Question: I have a 'RelativeLayout' (that I am not married to) and two 'TextView's. I would like the bottom of the first 'TextView' to line up with the center of it's parent, and the top of the second 'TextView' to line up with the center of it's parent.

I put a green line in the picture above at the (vertical) center of the parent. The 'TextView's are currently in exactly the right spot, but I did this as I will describe below with margin's and aligning them to the parent and knowing the parent's size.
For various reasons I can't use just one 'TextView' and center it. Also I don't know the height of the parent, so I can't align each to the top/bottom of the parent and margin them down/up to center them.
I also tried having another 'View' that takes up half the height and be 'invisible', but 'layout_height' doesn't take percents (or at least it gave me errors).
Any ideas how I can accomplish this?
Should I just put the two 'TextView's inside another layout and have that center itself?
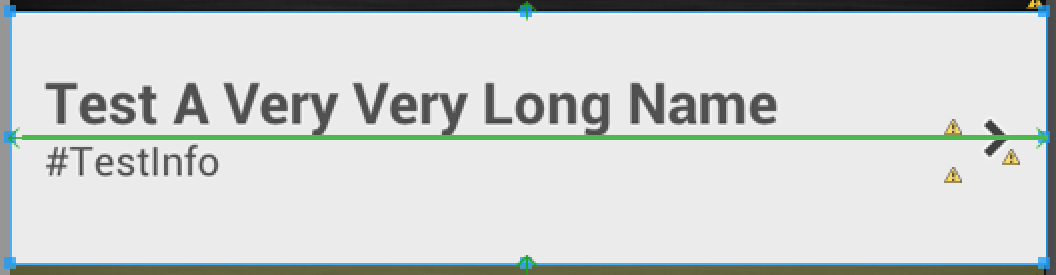
Answer: Create a 0-height view that is centered in its parent and serves as an anchor. (Use the attribute 'android:layout_centerVertical="true"' for this.) Position one text view above the anchor and the other below the anchor.